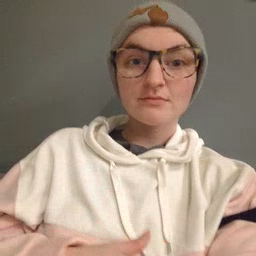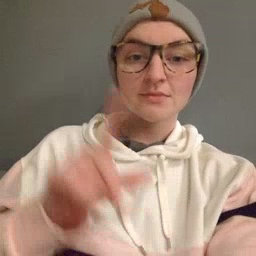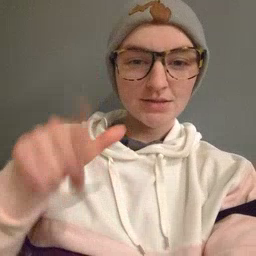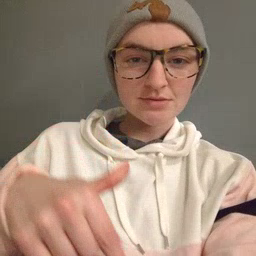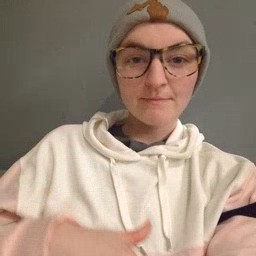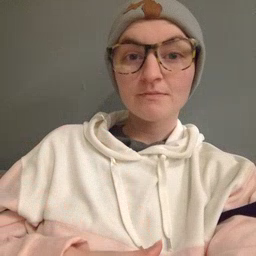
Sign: later